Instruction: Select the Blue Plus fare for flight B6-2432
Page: flights
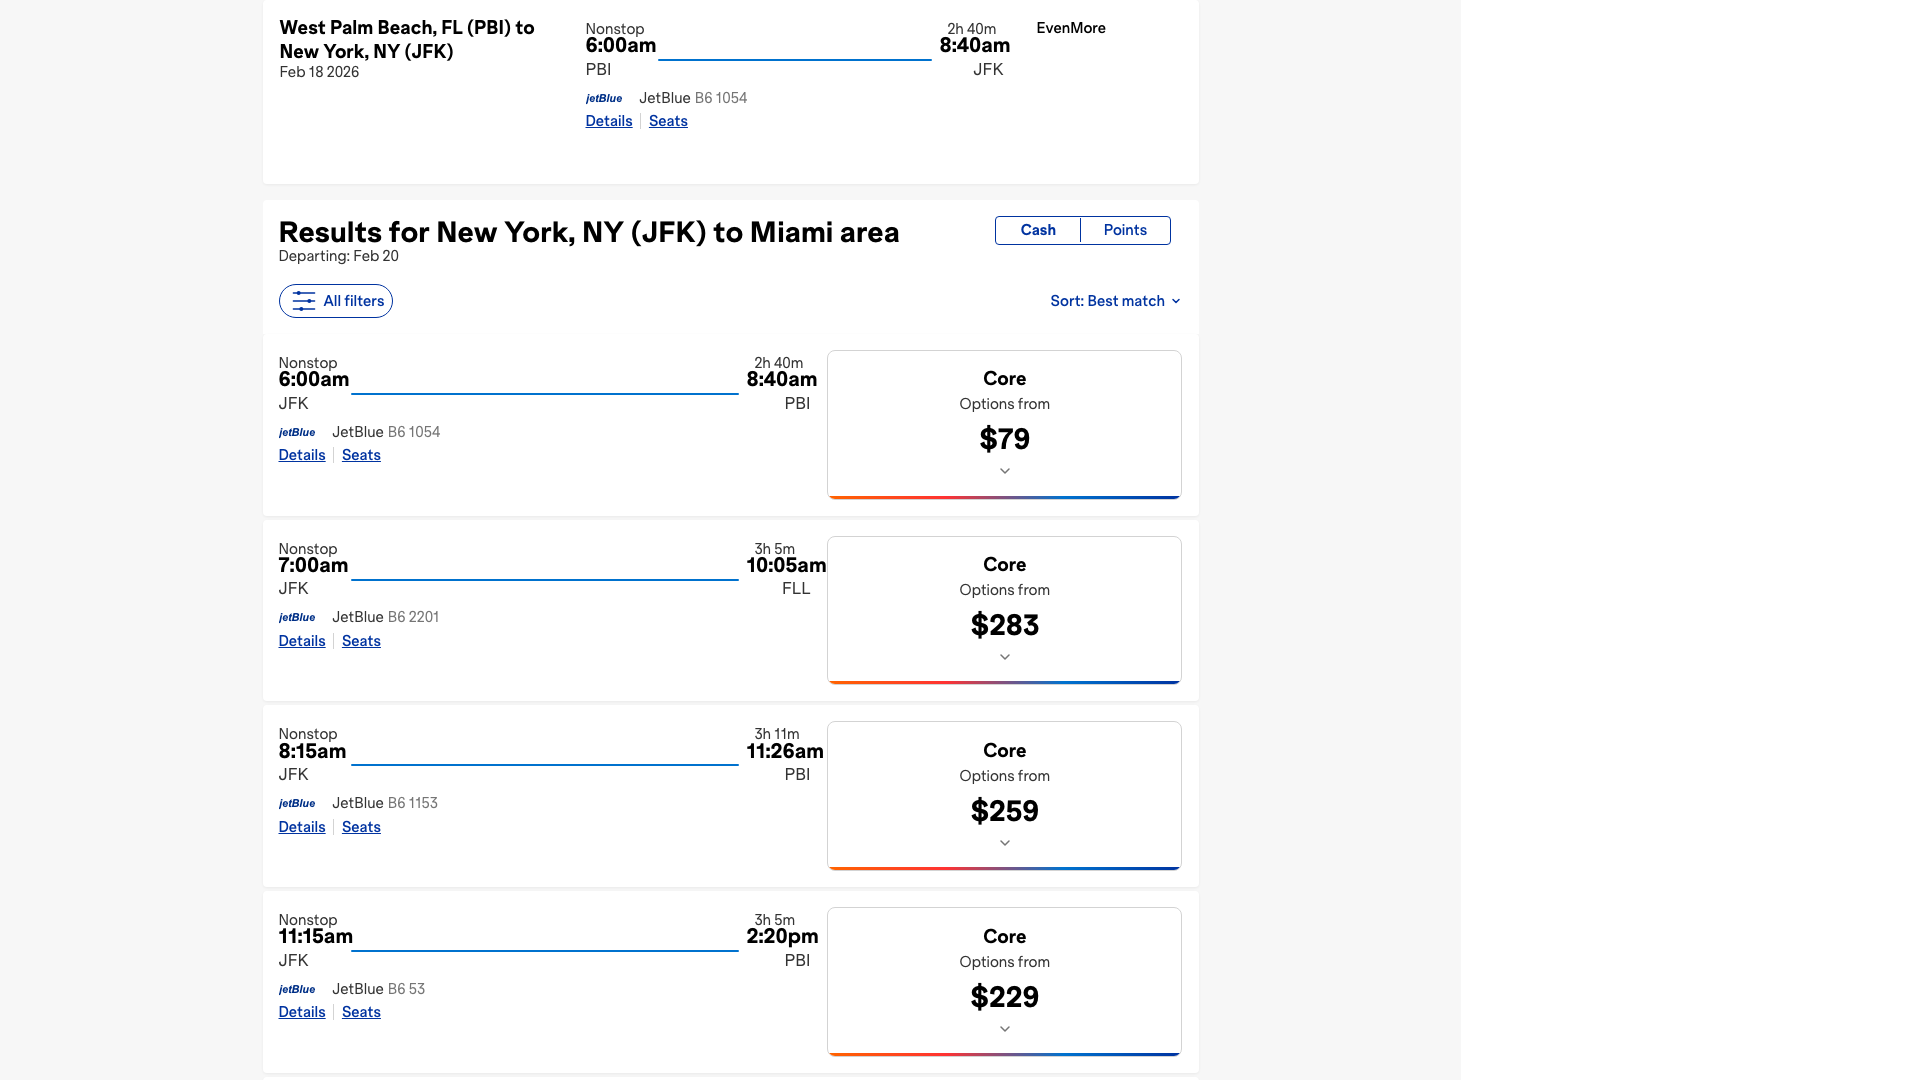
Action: click